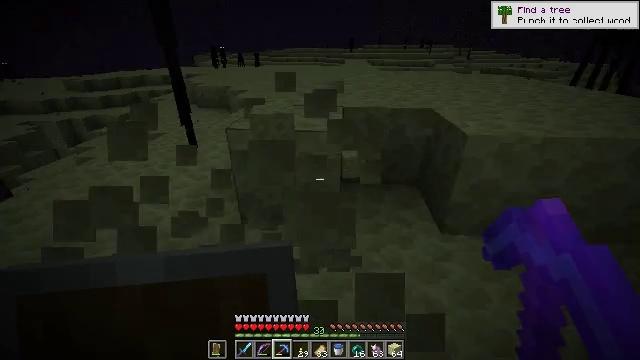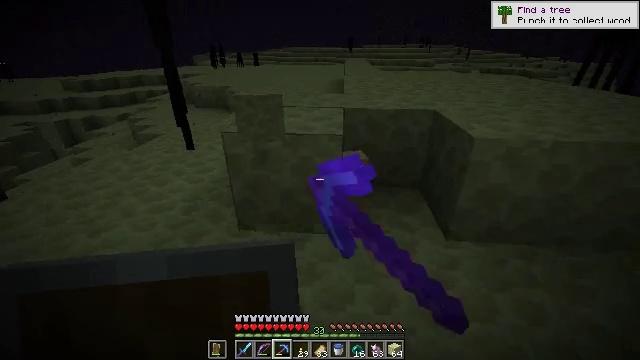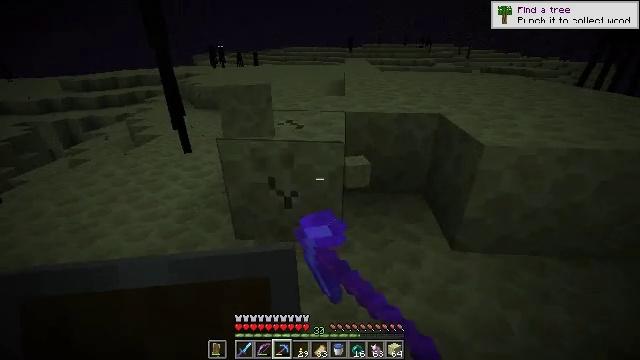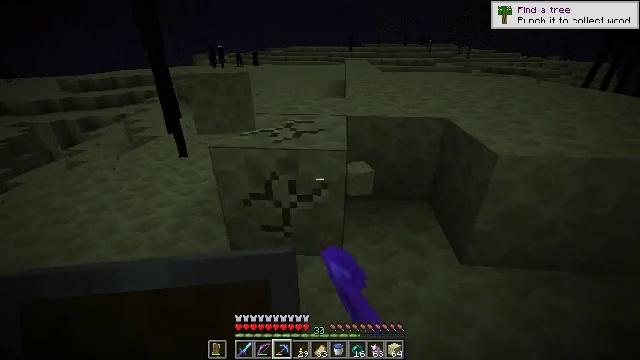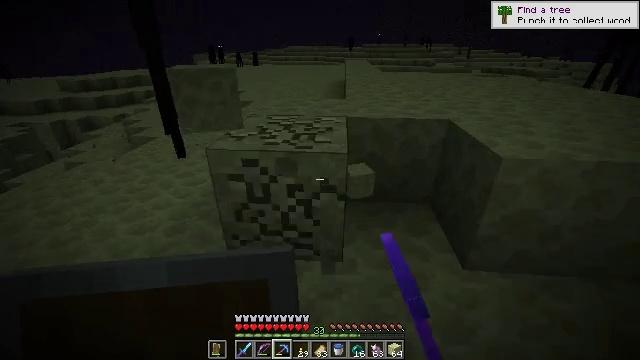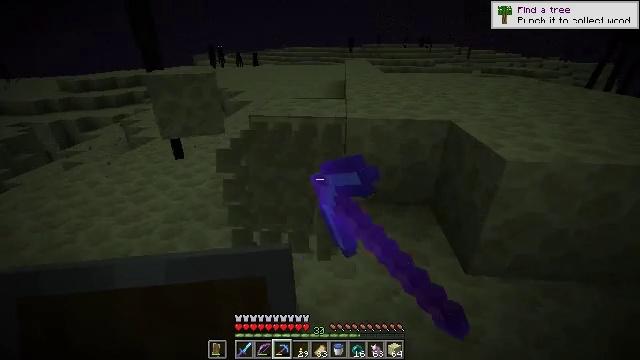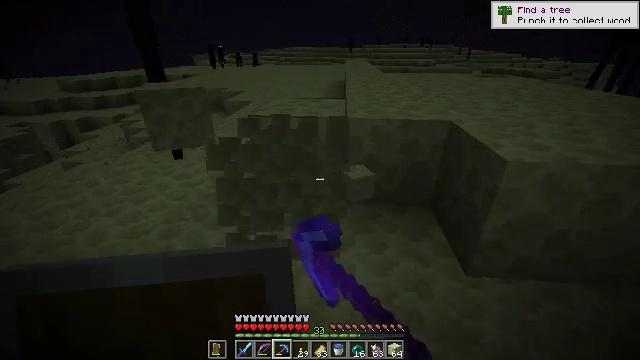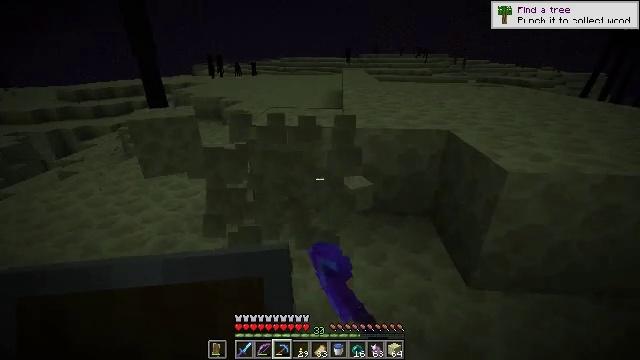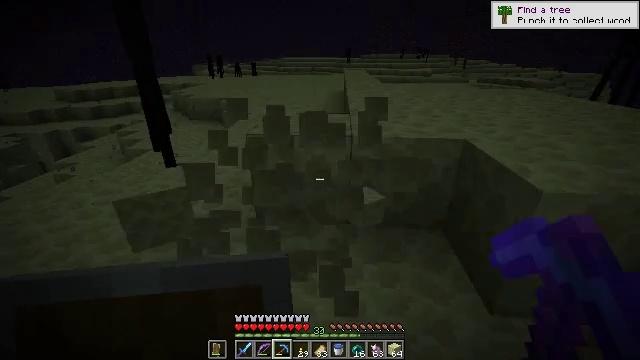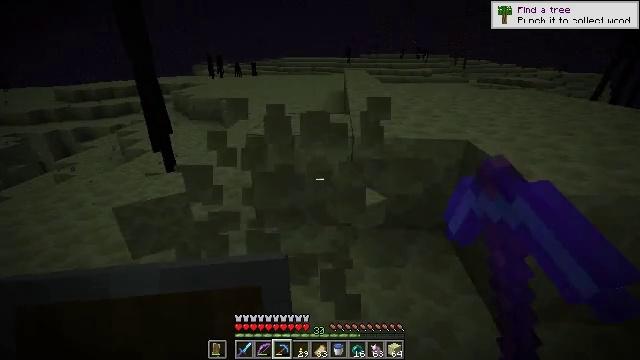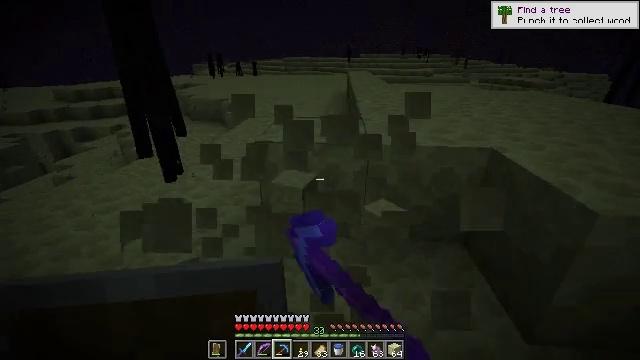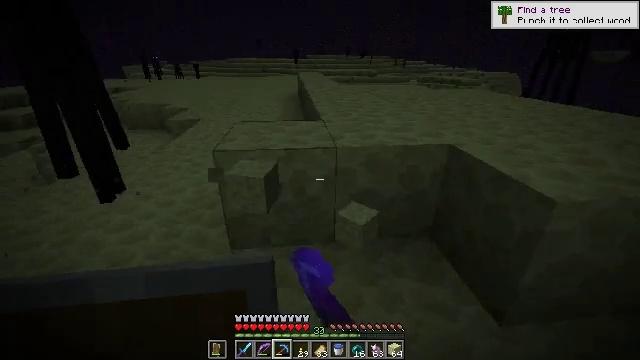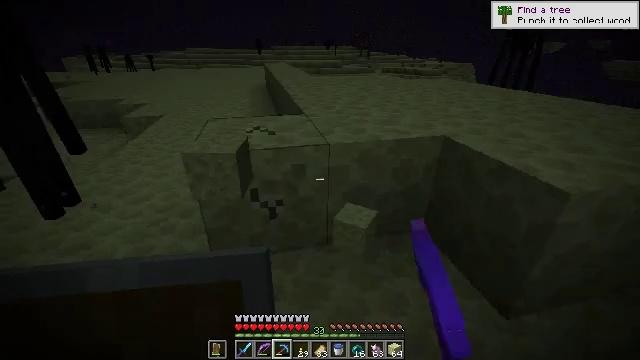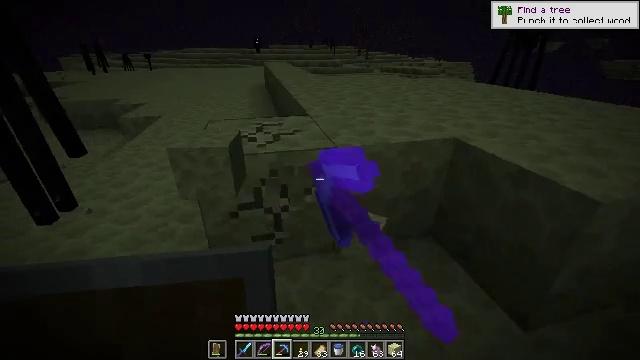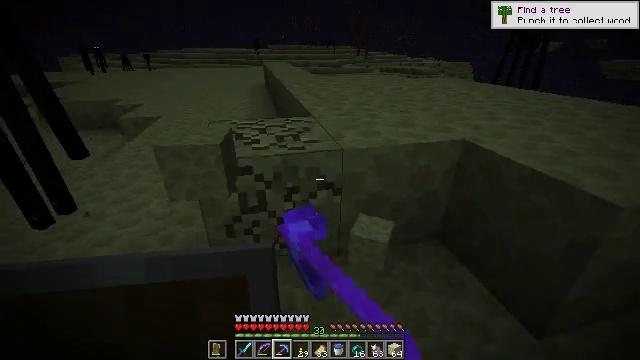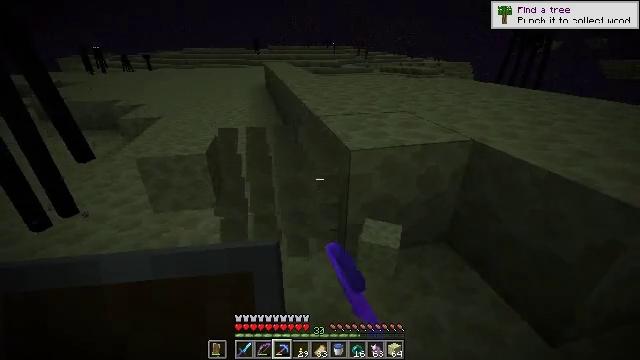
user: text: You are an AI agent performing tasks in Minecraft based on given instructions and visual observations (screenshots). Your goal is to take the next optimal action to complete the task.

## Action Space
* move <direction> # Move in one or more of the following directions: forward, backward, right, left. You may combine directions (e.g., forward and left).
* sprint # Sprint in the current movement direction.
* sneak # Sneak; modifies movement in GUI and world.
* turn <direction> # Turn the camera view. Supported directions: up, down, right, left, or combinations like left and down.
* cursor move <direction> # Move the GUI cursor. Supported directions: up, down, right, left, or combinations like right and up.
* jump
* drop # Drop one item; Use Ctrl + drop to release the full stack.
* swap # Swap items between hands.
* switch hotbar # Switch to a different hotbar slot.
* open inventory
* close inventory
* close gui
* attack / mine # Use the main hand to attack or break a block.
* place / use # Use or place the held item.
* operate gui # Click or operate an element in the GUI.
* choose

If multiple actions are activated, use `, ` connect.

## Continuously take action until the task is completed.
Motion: motion action
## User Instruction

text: Collect end stone for your base.
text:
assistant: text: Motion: move forward, attack / mine
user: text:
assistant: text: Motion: move forward, attack / mine
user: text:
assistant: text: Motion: attack / mine
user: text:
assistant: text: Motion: attack / mine
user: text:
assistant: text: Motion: attack / mine
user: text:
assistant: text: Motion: attack / mine
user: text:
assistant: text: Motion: move forward, turn up, attack / mine
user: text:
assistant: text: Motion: move forward and move left, attack / mine
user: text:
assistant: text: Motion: move forward and move left, attack / mine
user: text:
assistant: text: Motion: move forward and move left, attack / mine
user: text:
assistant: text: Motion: move forward and move left, turn right, attack / mine
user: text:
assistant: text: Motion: move forward, turn right and down, attack / mine
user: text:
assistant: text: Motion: attack / mine
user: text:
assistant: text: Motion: attack / mine
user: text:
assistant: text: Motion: attack / mine
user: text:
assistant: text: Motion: attack / mine
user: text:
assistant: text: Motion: turn right, attack / mine
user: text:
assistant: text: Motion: turn right and up, attack / mine
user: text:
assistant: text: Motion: turn right and up, attack / mine
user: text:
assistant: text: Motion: turn right, attack / mine
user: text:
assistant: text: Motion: turn right and down, attack / mine
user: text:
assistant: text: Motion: turn right, attack / mine
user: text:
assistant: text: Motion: attack / mine
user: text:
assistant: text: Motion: attack / mine
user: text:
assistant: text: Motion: attack / mine
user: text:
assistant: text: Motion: move forward, attack / mine
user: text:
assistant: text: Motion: move forward, attack / mine
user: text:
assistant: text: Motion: move forward, turn right, attack / mine
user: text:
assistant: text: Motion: move forward, turn right, attack / mine
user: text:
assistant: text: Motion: move forward, attack / mine